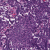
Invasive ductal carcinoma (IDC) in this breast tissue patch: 1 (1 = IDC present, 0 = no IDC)